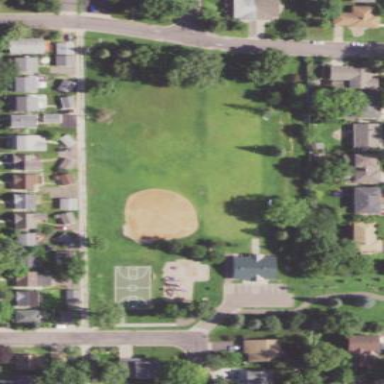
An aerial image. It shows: Baseball pitch for leisure land activities.